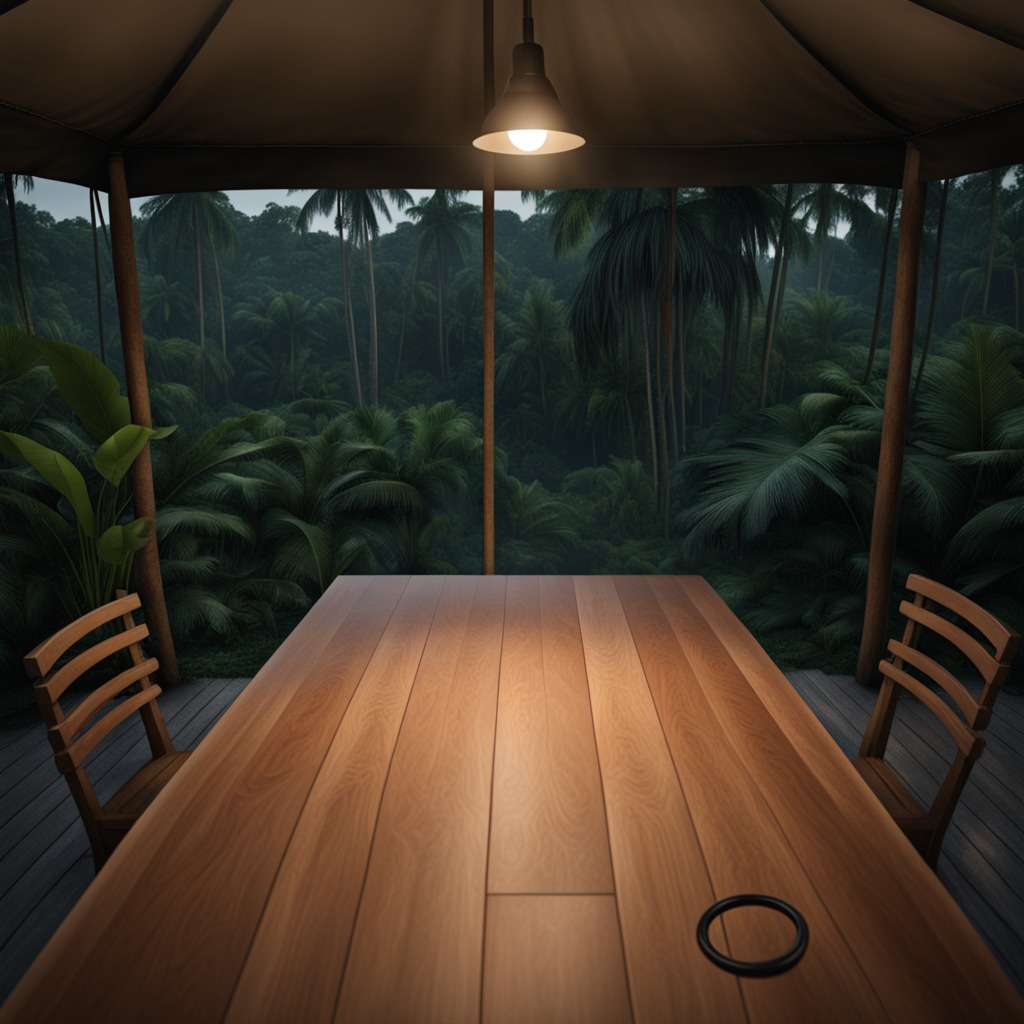
A rubber O-ring lies on the wooden table.